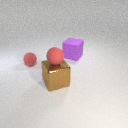
small red rubber sphere to the left of large purple rubber cube